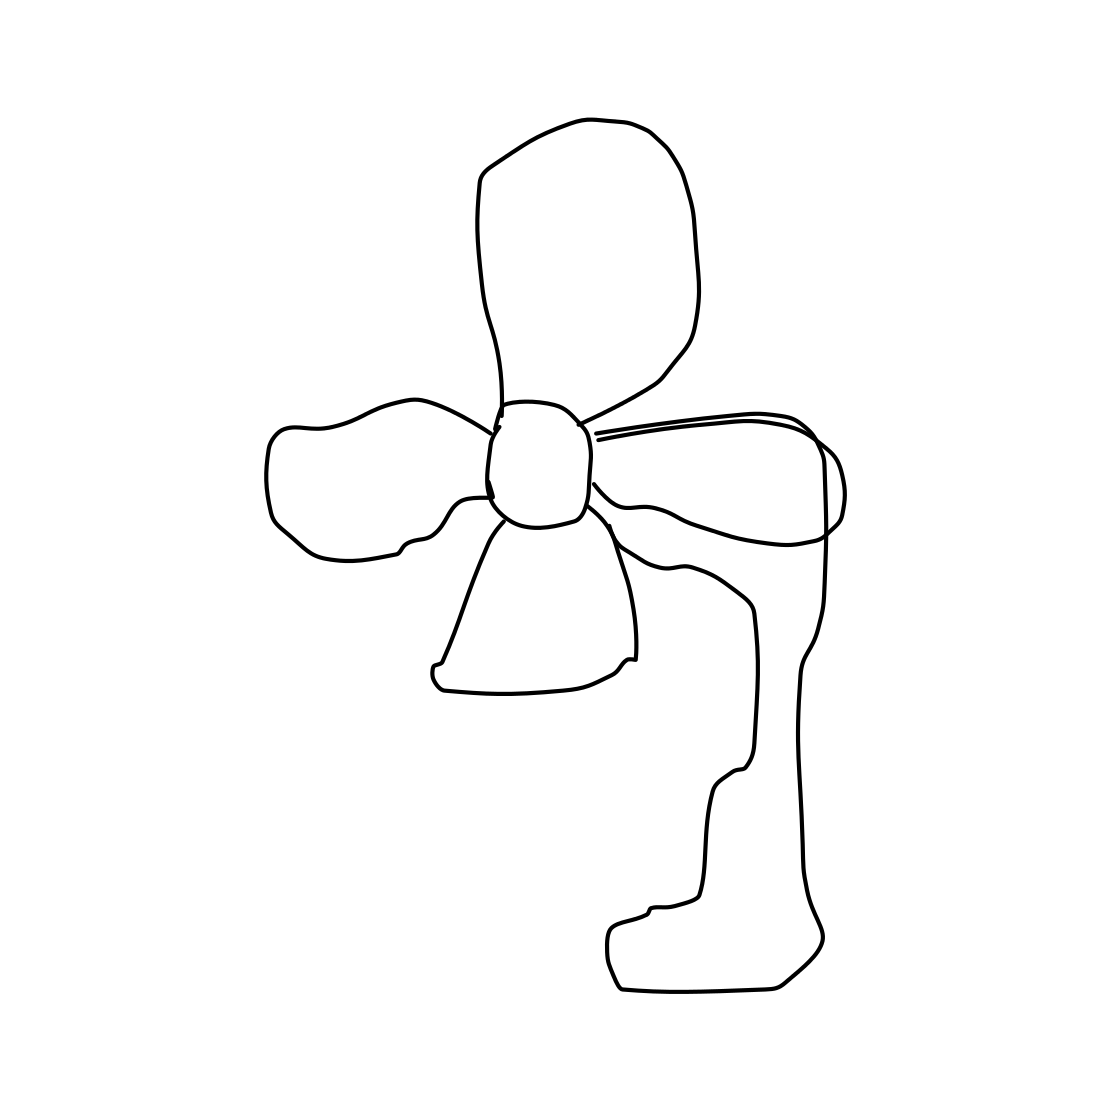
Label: fan